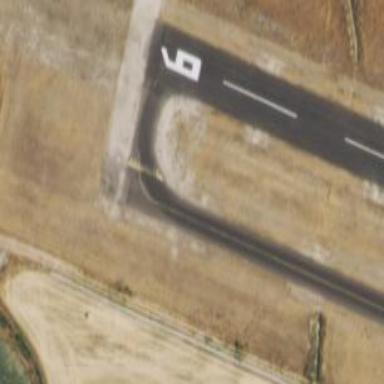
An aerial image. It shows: Image of taxiway at airport.